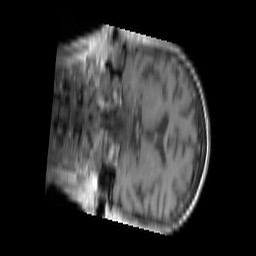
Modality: T1w
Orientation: coronal
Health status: ill
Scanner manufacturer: siemens
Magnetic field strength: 3 T
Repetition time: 0.4 s
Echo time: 0.00246 s